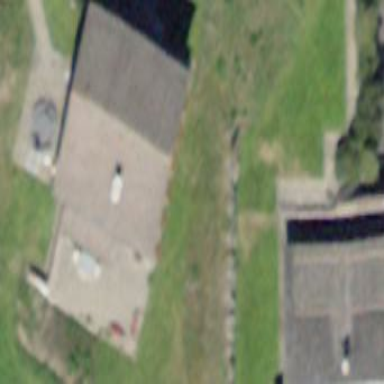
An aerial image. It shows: Building with tile roof.